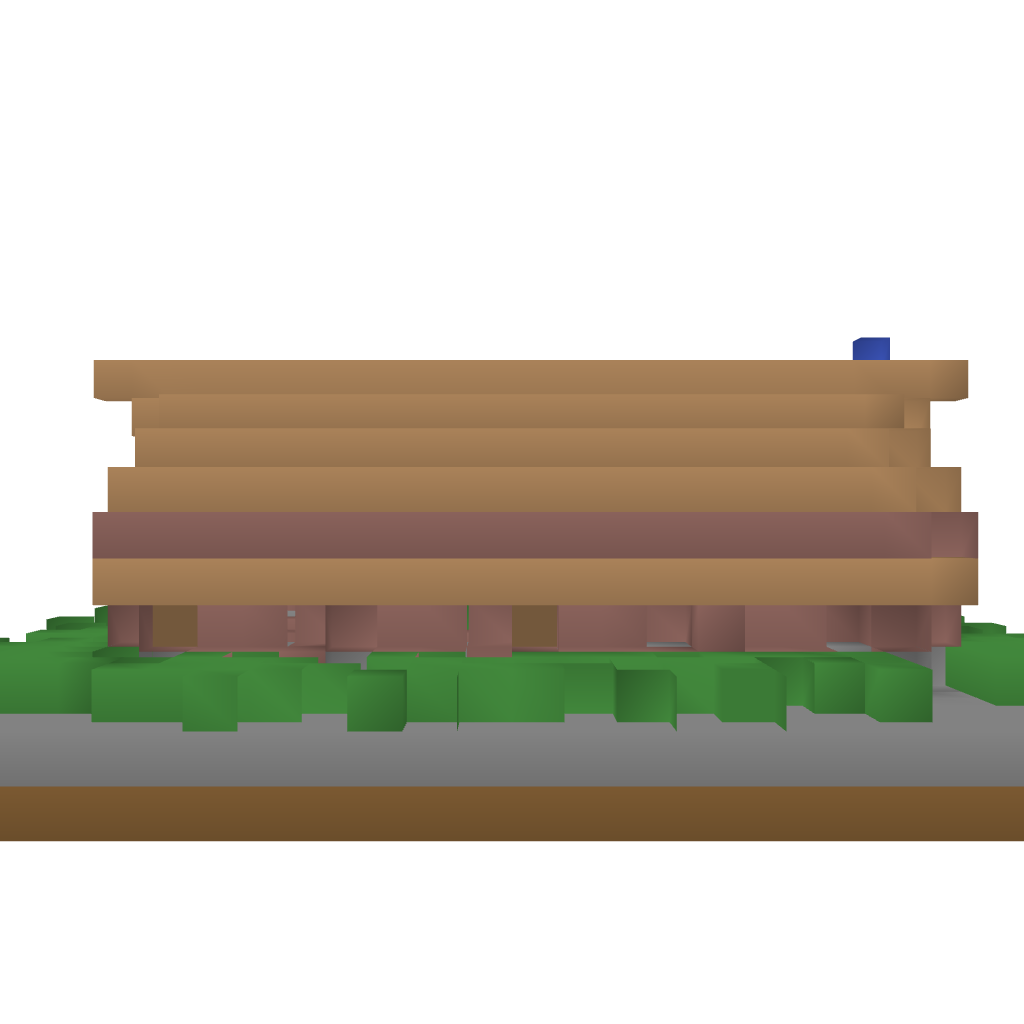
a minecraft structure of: Small Medieval Barn bad low quality